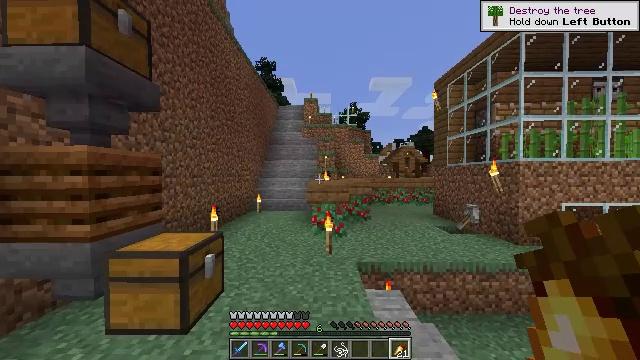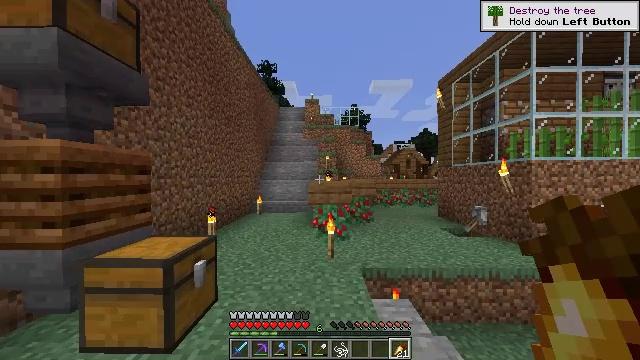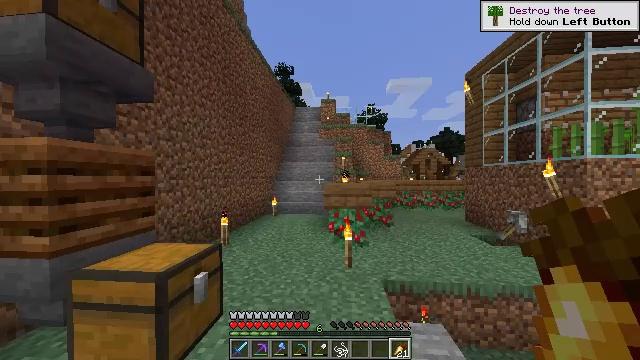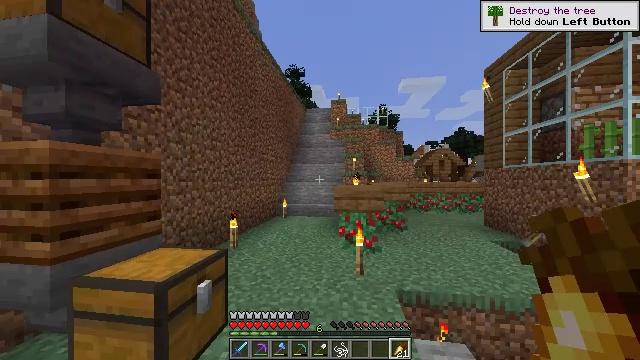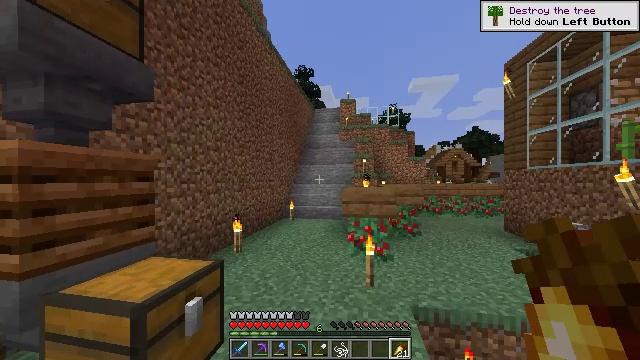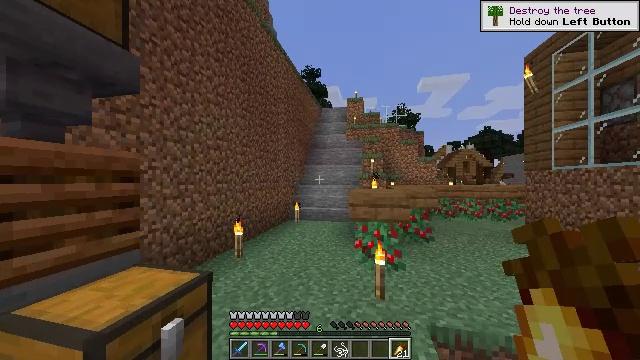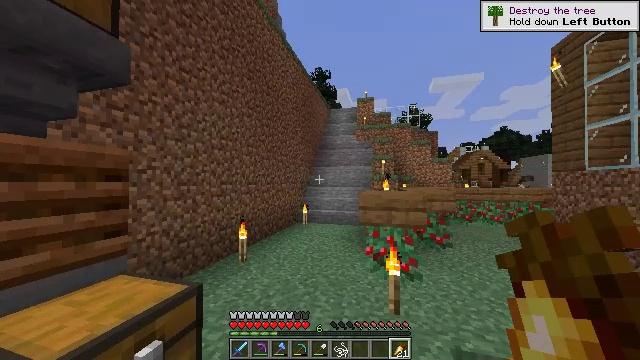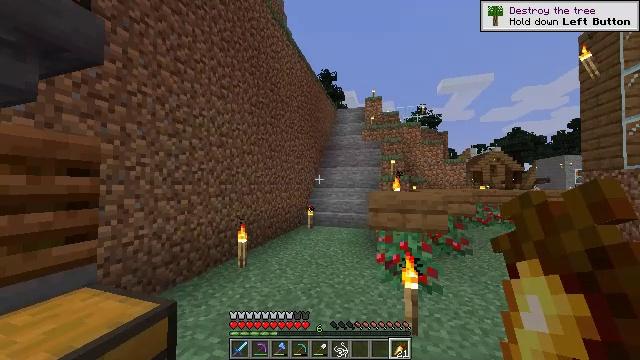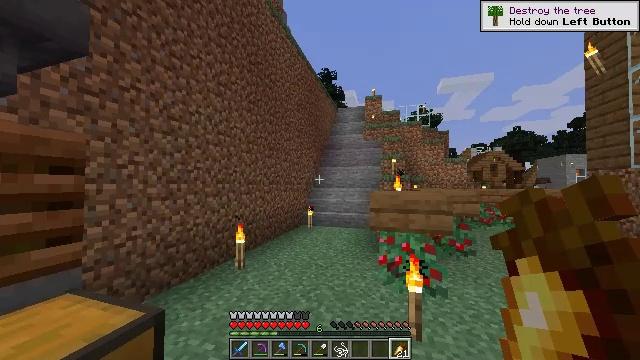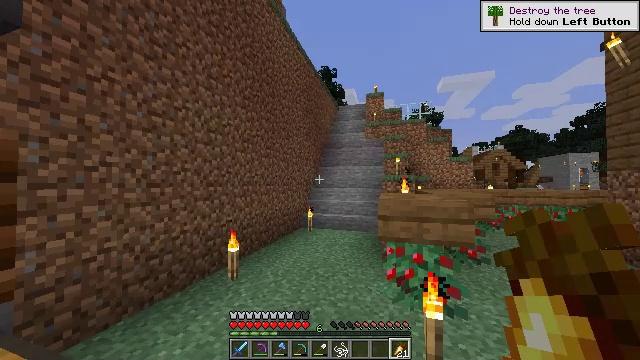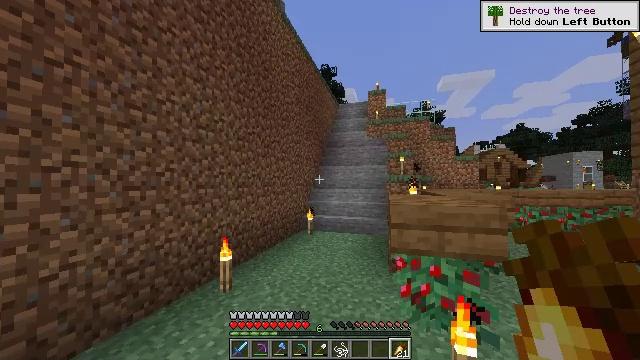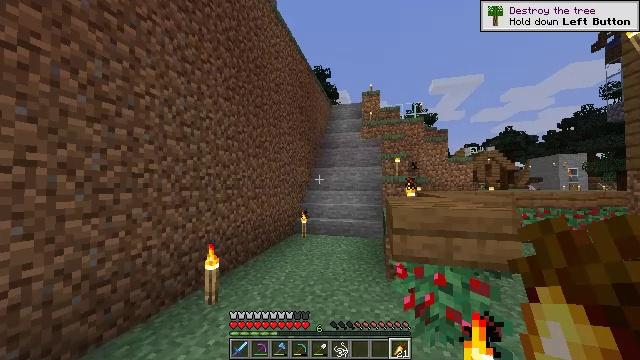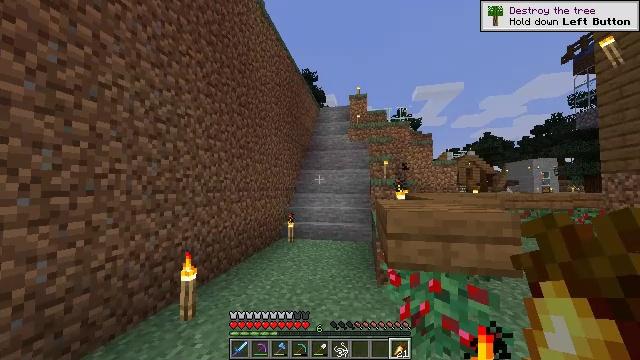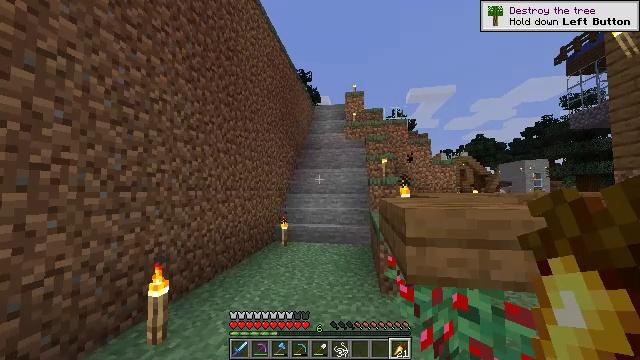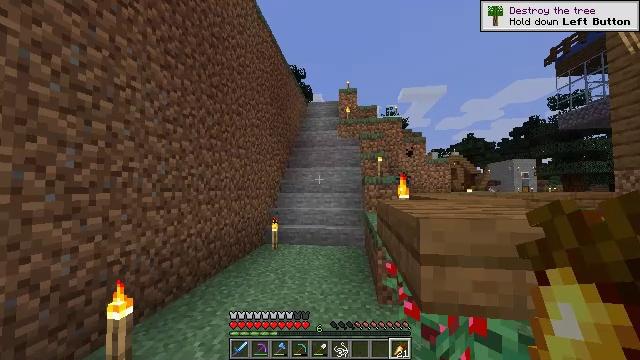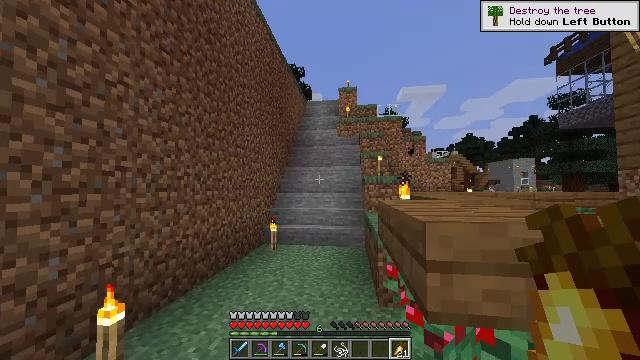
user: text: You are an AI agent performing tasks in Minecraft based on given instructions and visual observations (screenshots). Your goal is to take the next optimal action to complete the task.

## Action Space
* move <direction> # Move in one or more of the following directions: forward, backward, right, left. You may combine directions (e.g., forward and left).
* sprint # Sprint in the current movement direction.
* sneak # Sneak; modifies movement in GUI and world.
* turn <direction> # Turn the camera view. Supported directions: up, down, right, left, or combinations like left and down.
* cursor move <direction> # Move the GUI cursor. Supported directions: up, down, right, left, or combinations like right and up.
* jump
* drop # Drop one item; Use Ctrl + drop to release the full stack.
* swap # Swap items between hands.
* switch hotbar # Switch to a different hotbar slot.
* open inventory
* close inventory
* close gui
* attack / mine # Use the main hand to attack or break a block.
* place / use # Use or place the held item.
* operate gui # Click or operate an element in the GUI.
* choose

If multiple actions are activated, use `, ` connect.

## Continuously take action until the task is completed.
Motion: motion action
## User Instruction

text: Craft smooth stone in the furnace.
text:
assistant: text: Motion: move forward
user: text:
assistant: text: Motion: move forward, turn left
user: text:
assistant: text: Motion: move forward, turn left
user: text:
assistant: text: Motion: move forward, turn left
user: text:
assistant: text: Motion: move forward, turn left
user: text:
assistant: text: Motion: move forward, turn left
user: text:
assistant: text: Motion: move forward, sprint, turn left
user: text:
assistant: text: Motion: move forward, sprint
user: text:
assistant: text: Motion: move forward, sprint
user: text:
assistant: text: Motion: move forward, sprint
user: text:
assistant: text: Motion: move forward, sprint, turn right
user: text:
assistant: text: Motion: move forward, turn right
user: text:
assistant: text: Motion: move forward, turn right
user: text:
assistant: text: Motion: move forward, turn right
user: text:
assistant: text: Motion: move forward
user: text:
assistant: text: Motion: move forward
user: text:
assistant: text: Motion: move forward, sprint
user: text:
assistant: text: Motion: move forward, sprint
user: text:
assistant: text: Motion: move forward, sprint
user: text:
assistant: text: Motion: move forward, sprint
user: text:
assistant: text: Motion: move forward
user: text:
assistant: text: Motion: move forward
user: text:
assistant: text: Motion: move forward
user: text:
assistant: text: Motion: move forward
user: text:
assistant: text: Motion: move forward, jump
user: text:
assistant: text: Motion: move forward, turn left, jump
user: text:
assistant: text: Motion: move forward, jump
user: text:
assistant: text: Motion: move forward, jump
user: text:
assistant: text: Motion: move forward, jump
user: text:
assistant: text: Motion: move forward, jump